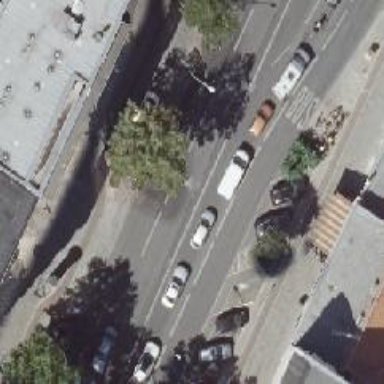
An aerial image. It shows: Taxi stand.